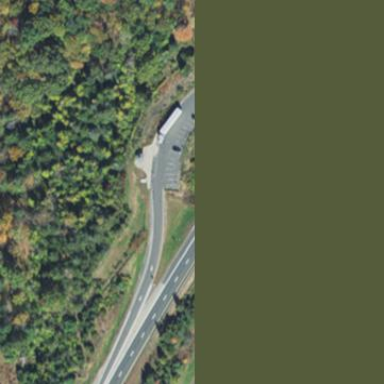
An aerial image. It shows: Rest area along the road.